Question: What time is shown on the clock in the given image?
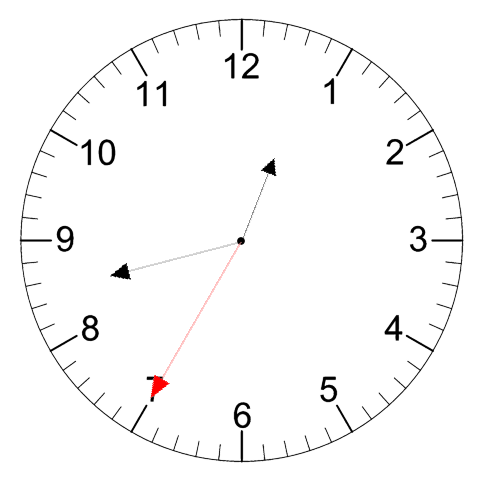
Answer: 12:42:35